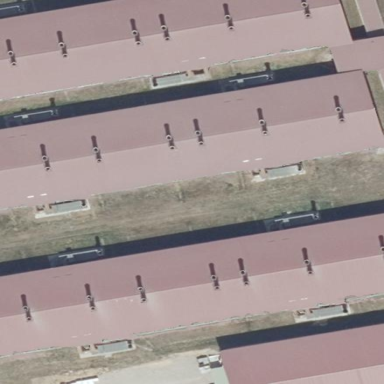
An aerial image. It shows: Gabled roof farm auxiliary building with the roof oriented along its length.